Question: I have a chart function that saves the end figure as a file. After I run the function, I also want it to display the figure at the end. So, I use this:
'''
from PIL import Image
filepath = 'image.png'
img = Image.open(filepath)
img.show()
'''
It works just fine, but when the file opens, it opens with a random file name, not the actual file name.

This can get troublesome as I have a lot of different chart functions that work in a similar fashion, so having logical names is a plus.
Is there a way I can open an image file with Python and have it display it's original file name?
I'm using Windows, btw.
Updated the example with code that shows the same behaviour.
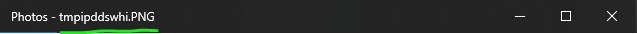
Answer: Instead of 'PIL' you could use this:-
'''
import os
filepath = "path"
os.startfile(filepath)
'''
Using this method will open the file using system editor.
Or with 'PIL',
'''
import Tkinter as tk
from PIL import Image, ImageTk # Place this at the end (to avoid any conflicts/errors)
window = tk.Tk()
#window.geometry("500x500") # (optional)
imagefile = {path_to_your_image_file}
img = ImageTk.PhotoImage(Image.open(imagefile))
lbl = tk.Label(window, image = img).pack()
window.mainloop()
'''